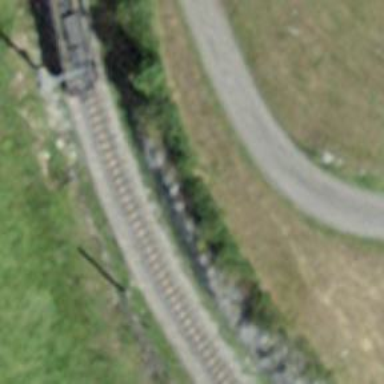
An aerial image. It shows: Narrow-gauge railway track electrified by contact line.